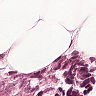
Metastatic tissue present: yes